Question: So I am new to JavaFX, and I am trying to do an app for school and I've been reading lots of related posts, but I can't seem to figure it how to do for my own case. Here Is a picture

So the big screen is my main screen and the one with the red border are children of the Vbox. And for the child, I have a separate FXML and a controller. When I hit the "Close Deal" button I want to remove the specific child of the Vbox.
I know I should do The problem is I don't know how to get the specific_child_node for the child for which has been the "Closed Deal" button pressed. The close button is in the child's controller and the Vbox is in the main page controller
Has anyone any idea of how I could do it?
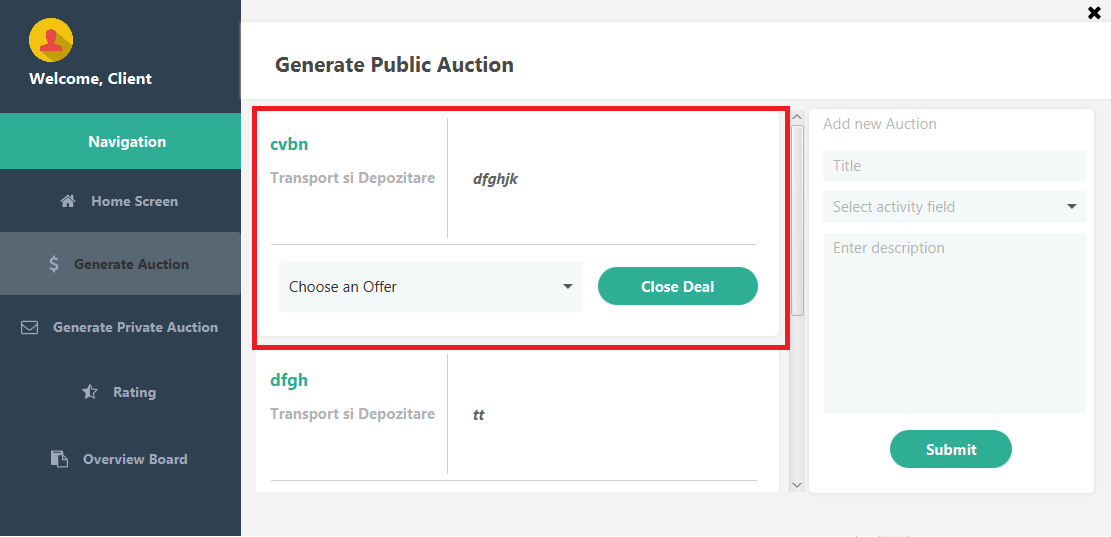
Answer: I created a small example to show how you could do it:
MainController Class:
'''
package sample;
import javafx.fxml.FXML;
import javafx.fxml.FXMLLoader;
import javafx.scene.layout.GridPane;
import javafx.scene.layout.VBox;
import java.io.IOException;
public class MainController {
@FXML
private VBox middleVBox;
@FXML
public void handleAddChildBtnClick() {
FXMLLoader loader = new FXMLLoader(getClass().getResource("deal.fxml"));
GridPane root = null;
try {
root = loader.load();
} catch (IOException ex) {
ex.printStackTrace();
}
if (root == null) return;
// Get the controller instance:
DealController controller = loader.getController();
// Set a reference for the parent vbox:
controller.setParent(middleVBox);
middleVBox.getChildren().add(1, root);
}
}
'''
FXML File "main.fxml":
'''
<?xml version="1.0" encoding="UTF-8"?>
<?import javafx.scene.control.Button?>
<?import javafx.scene.control.Label?>
<?import javafx.scene.layout.ColumnConstraints?>
<?import javafx.scene.layout.GridPane?>
<?import javafx.scene.layout.RowConstraints?>
<?import javafx.scene.layout.VBox?>
<GridPane alignment="center" xmlns="http://javafx.com/javafx/11.0.1" xmlns:fx="http://javafx.com/fxml/1" fx:controller="sample.MainController">
<children>
<VBox style="-fx-background-color: black;">
<children>
<Label text="Welcome, Client" textFill="WHITE" />
</children>
</VBox>
<VBox fx:id="middleVBox" GridPane.columnIndex="1">
<children>
<Label text="Generate Public Auction" />
<VBox>
<children>
<Label text="dfgh" textFill="#1aab0d" />
</children>
</VBox>
</children>
</VBox>
<VBox GridPane.columnIndex="2">
<children>
<Button mnemonicParsing="false" onAction="#handleAddChildBtnClick" text="Add Child" />
</children>
</VBox>
</children>
<columnConstraints>
<ColumnConstraints />
<ColumnConstraints />
<ColumnConstraints />
</columnConstraints>
<rowConstraints>
<RowConstraints prefHeight="200.0" />
</rowConstraints>
</GridPane>
'''
DealController Class:
'''
package sample;
import javafx.fxml.FXML;
import javafx.scene.layout.GridPane;
import javafx.scene.layout.VBox;
public class DealController {
@FXML
private GridPane dealRoot;
private VBox parent;
@FXML
public void handleCloseDealBtnClick() {
parent.getChildren().remove(dealRoot);
}
void setParent(VBox parent) {
this.parent = parent;
}
}
'''
FXML File "deal.fxml":
'''
<?xml version="1.0" encoding="UTF-8"?>
<?import javafx.scene.control.Button?>
<?import javafx.scene.control.Label?>
<?import javafx.scene.layout.ColumnConstraints?>
<?import javafx.scene.layout.GridPane?>
<?import javafx.scene.layout.RowConstraints?>
<GridPane fx:id="dealRoot" xmlns="http://javafx.com/javafx/11.0.1" xmlns:fx="http://javafx.com/fxml/1" fx:controller="sample.DealController">
<columnConstraints>
<ColumnConstraints hgrow="SOMETIMES" />
<ColumnConstraints hgrow="SOMETIMES" />
</columnConstraints>
<rowConstraints>
<RowConstraints vgrow="SOMETIMES" />
<RowConstraints vgrow="SOMETIMES" />
</rowConstraints>
<children>
<Label text="cvbn" textFill="#008612" />
<Button mnemonicParsing="false" onAction="#handleCloseDealBtnClick" text="Close Deal" GridPane.columnIndex="1" GridPane.rowIndex="1" />
</children>
</GridPane>
'''
Main Class:
'''
package sample;
import javafx.application.Application;
import javafx.fxml.FXMLLoader;
import javafx.scene.Parent;
import javafx.scene.Scene;
import javafx.stage.Stage;
public class Main extends Application {
@Override
public void start(Stage primaryStage) throws Exception {
Parent root = FXMLLoader.load(getClass().getResource("main.fxml"));
primaryStage.setScene(new Scene(root));
primaryStage.show();
}
public static void main(String[] args) {
launch(args);
}
}
'''